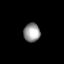
Tissue: lung
Cell type: Fibroblasts
Senescence score: 0.5432
Nuclear area (px): 306
Mean DAPI intensity: 151.882